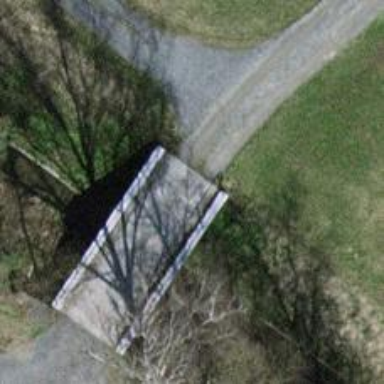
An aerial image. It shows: Unpaved track road on grade2 bridge.